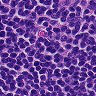
Metastatic tissue present: no